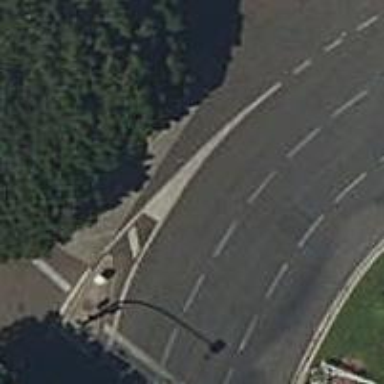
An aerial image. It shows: Tertiary road with asphalt surface. The road leads to circular junction.